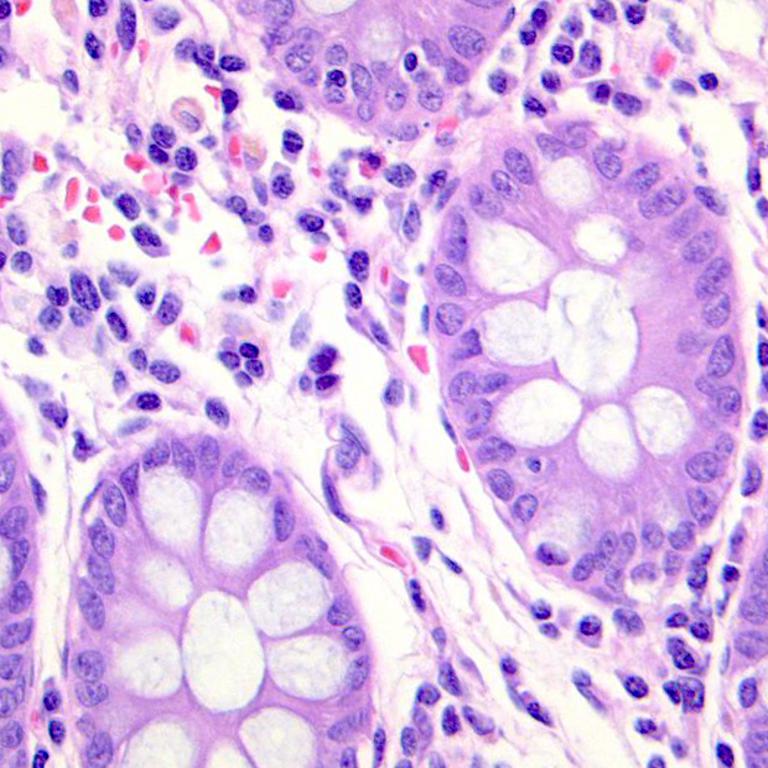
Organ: colon
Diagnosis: benign